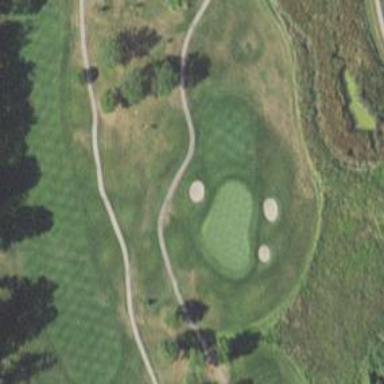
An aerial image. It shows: View of golf hole.